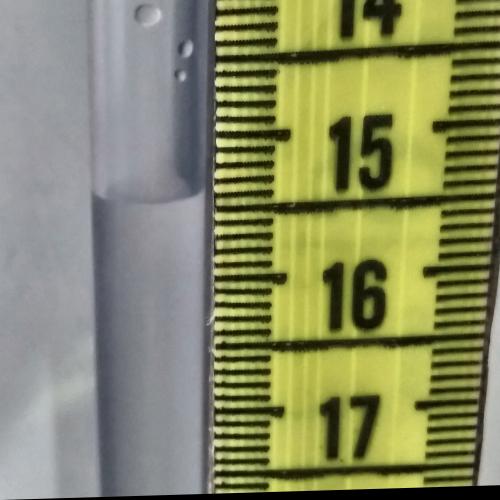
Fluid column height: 15.4 cm